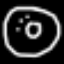
Label: donut